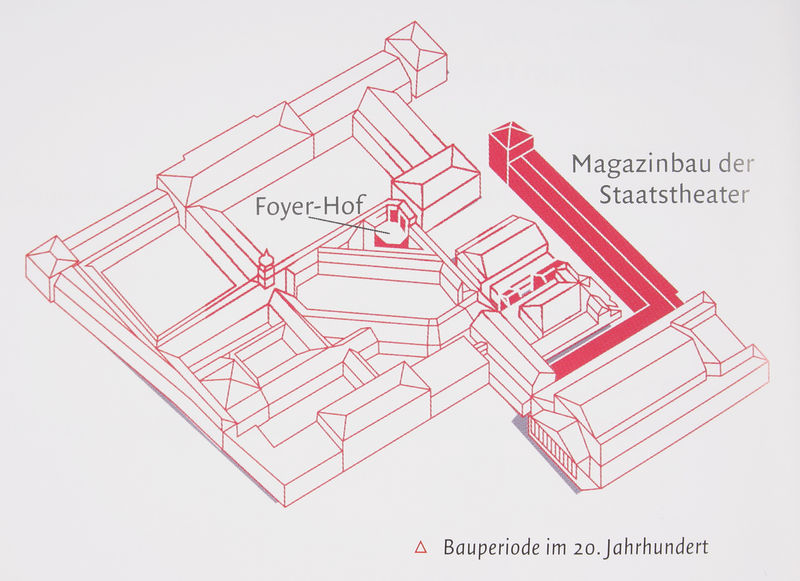
Titel: Bauperiode im 20. Jahrhundert
Standort: München
Institution: Residenz
Schlagwörter: schatten, weiß, laterne, licht, schwarz, skizze, säulen, zeichnung, gebäude, rot, architektur, turm, schrift, dächer, grafik, graphik, linien, hof, vogelperspektive, galerie, anbau, aufsicht, oben, innenhof, münchen, text, entwurf, langhaus, magazin, portal, mauern, residenz, walmdach, plan, bauten, legende, grundriss, aufriss, bauplan, innenhöfe, lageplan, eckturm, außenmauer, staatstheater, bauperioden, foyer hof, magazinbau